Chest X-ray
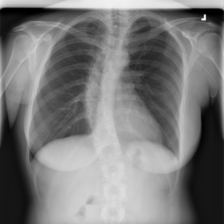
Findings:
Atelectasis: negative
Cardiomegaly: negative
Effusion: negative
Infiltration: negative
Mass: negative
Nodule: negative
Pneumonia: negative
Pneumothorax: negative
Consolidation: negative
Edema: negative
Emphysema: negative
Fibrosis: negative
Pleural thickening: negative
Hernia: negative